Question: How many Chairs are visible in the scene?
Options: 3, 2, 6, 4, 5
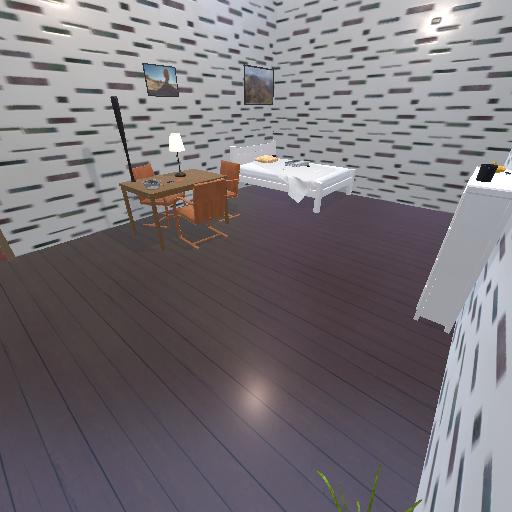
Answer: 3